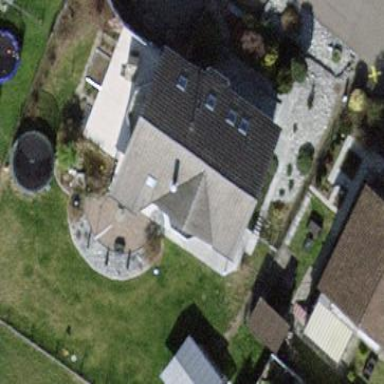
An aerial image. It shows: Detached building.